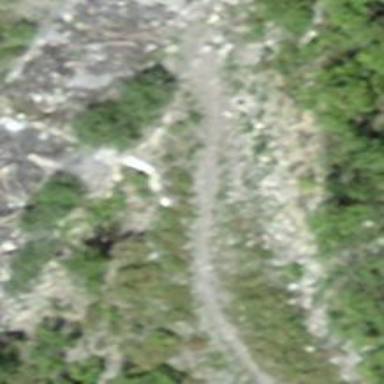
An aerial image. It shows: Unpaved path with ford.